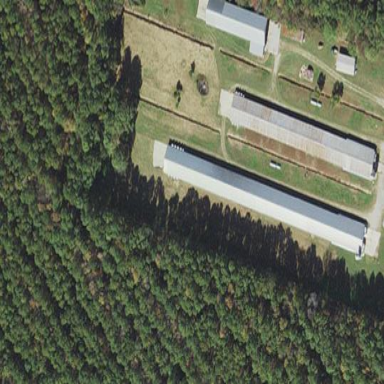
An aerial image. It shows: Farm auxiliary building.